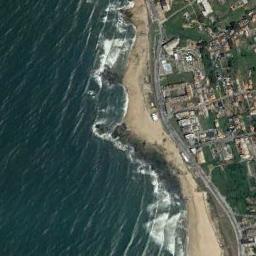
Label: beach